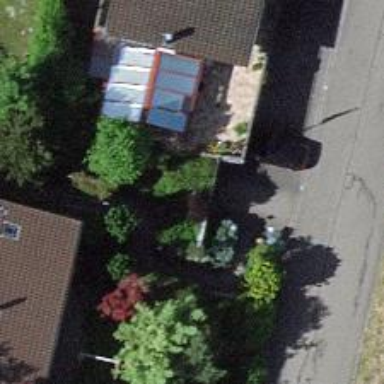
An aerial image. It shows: Garage.